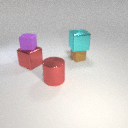
large red metal cylinder in front of small brown rubber cube